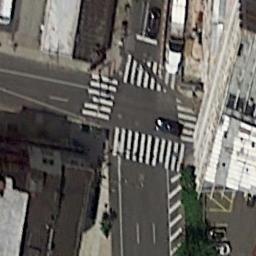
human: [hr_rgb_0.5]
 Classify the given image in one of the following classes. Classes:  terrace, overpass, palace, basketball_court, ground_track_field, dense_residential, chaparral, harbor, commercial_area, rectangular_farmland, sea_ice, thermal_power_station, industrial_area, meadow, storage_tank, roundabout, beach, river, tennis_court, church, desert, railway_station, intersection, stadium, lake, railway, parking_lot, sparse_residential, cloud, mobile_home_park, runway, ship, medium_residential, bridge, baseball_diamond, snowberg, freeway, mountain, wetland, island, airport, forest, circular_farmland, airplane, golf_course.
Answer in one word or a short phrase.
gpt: intersection